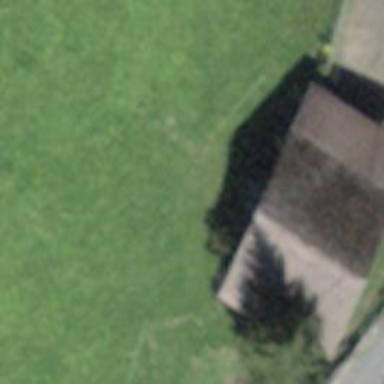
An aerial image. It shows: Rural barn.